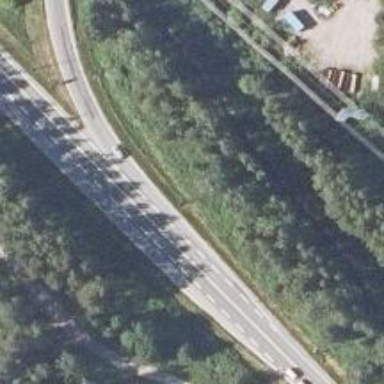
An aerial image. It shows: Motorway junction.